Question: I wanted to create graphs for some math functions and tried to do this using matplotlib.I need to plot graphs of several functions in one plot sothat these can be compared against each other.
say these are the math functions
'''
2**(math.log(x,2))
2**(2**(math.log(x,2)))
'''
I tried this
'''
from matplotlib.pyplot import plot as plt
x=arange(1000,1010)
y1=[2**(math.log(t,2)) for t in x ]
y2=[2**(2**(math.log(t,2))) for t in x ]
plt.plot(x,y1)
plt.plot(x,y2)
plt.show()
'''
this only shows one graph..that of (x,y2)
how do I make all the graphs show in one plot?
edit:
using plt.plot(x,y1,x,y2) produces this graph

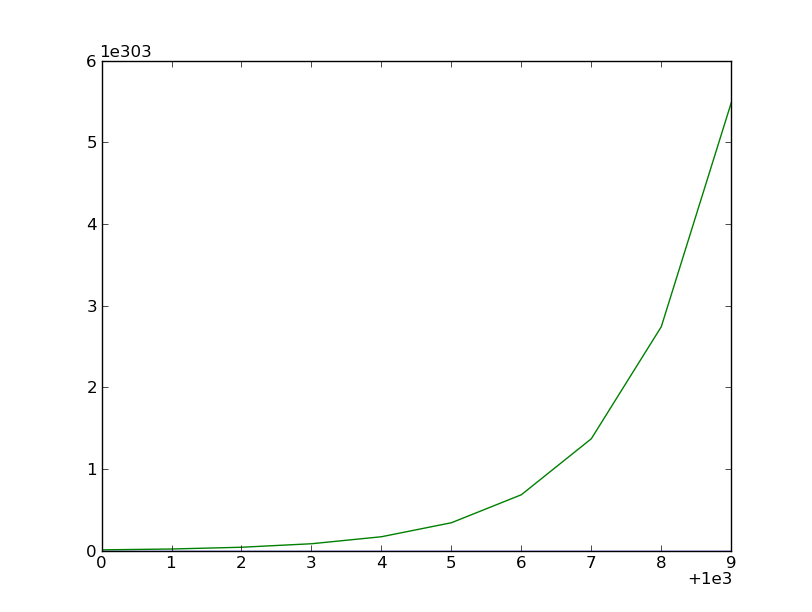
Answer: I don't think they are going to be visible on the same scale. The first one is essentially 'y = x', 'y' is about 1000. The second one is 'y = 2**x', and 'x' starts at 1000...
However, plotting with log scale can help:
'''
matplotlib.pyplot.yscale('log')
'''